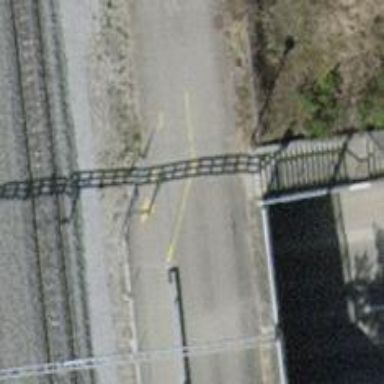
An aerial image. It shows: Residential road with asphalt surface that includes bridge.